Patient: sex F, age 56
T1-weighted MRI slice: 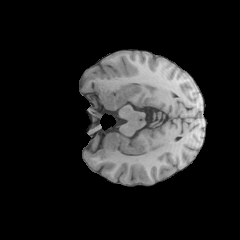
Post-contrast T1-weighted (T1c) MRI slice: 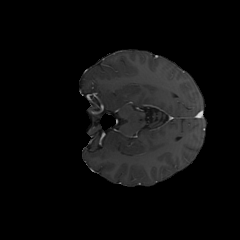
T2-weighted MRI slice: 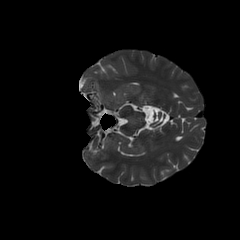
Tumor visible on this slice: no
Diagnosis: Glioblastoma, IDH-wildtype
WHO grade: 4